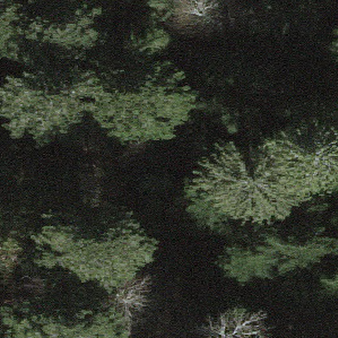
Label: other